Question: I am using SQL Server 2008 and what I am trying to do is:
'update Daily set ReferenceNo = ReferenceNo + 100000'
I can't do this as this is field is as follows: '[ReferenceNo] [bigint] IDENTITY(1,1) NOT NULL,'
If I try to change remove the auto increment and save the table to do what I need to do I get the following error:

Is there a way I can do this without dropping the table?
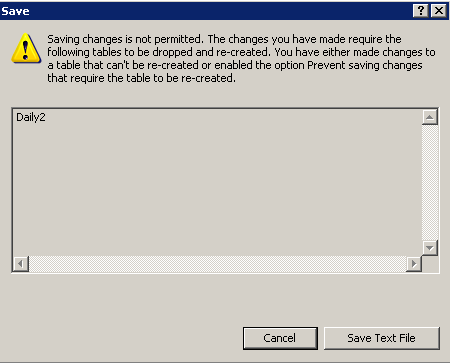
Answer: It's safety feature of SQL Server Management Studio - but you can turn it off :-)
Go to 'Tools > Options' and then:

After you've disabled that option, you should be able to do what you want to do in the visual designer.